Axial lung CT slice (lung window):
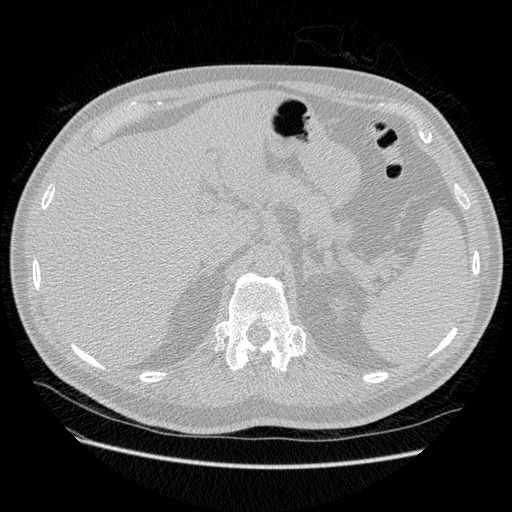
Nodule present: no